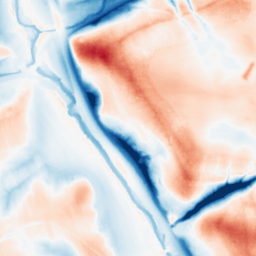
Category: multiscale
Decomposition family: dog_multiscale
Decomposition parameters: sigma_ratio: 2
n_scales: 5
base_sigma: 0.5
Upsampling method: sinc_hamming
Upsampling parameters: scale: 8
kernel_size: 16
Upsampling scale: 8